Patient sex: M
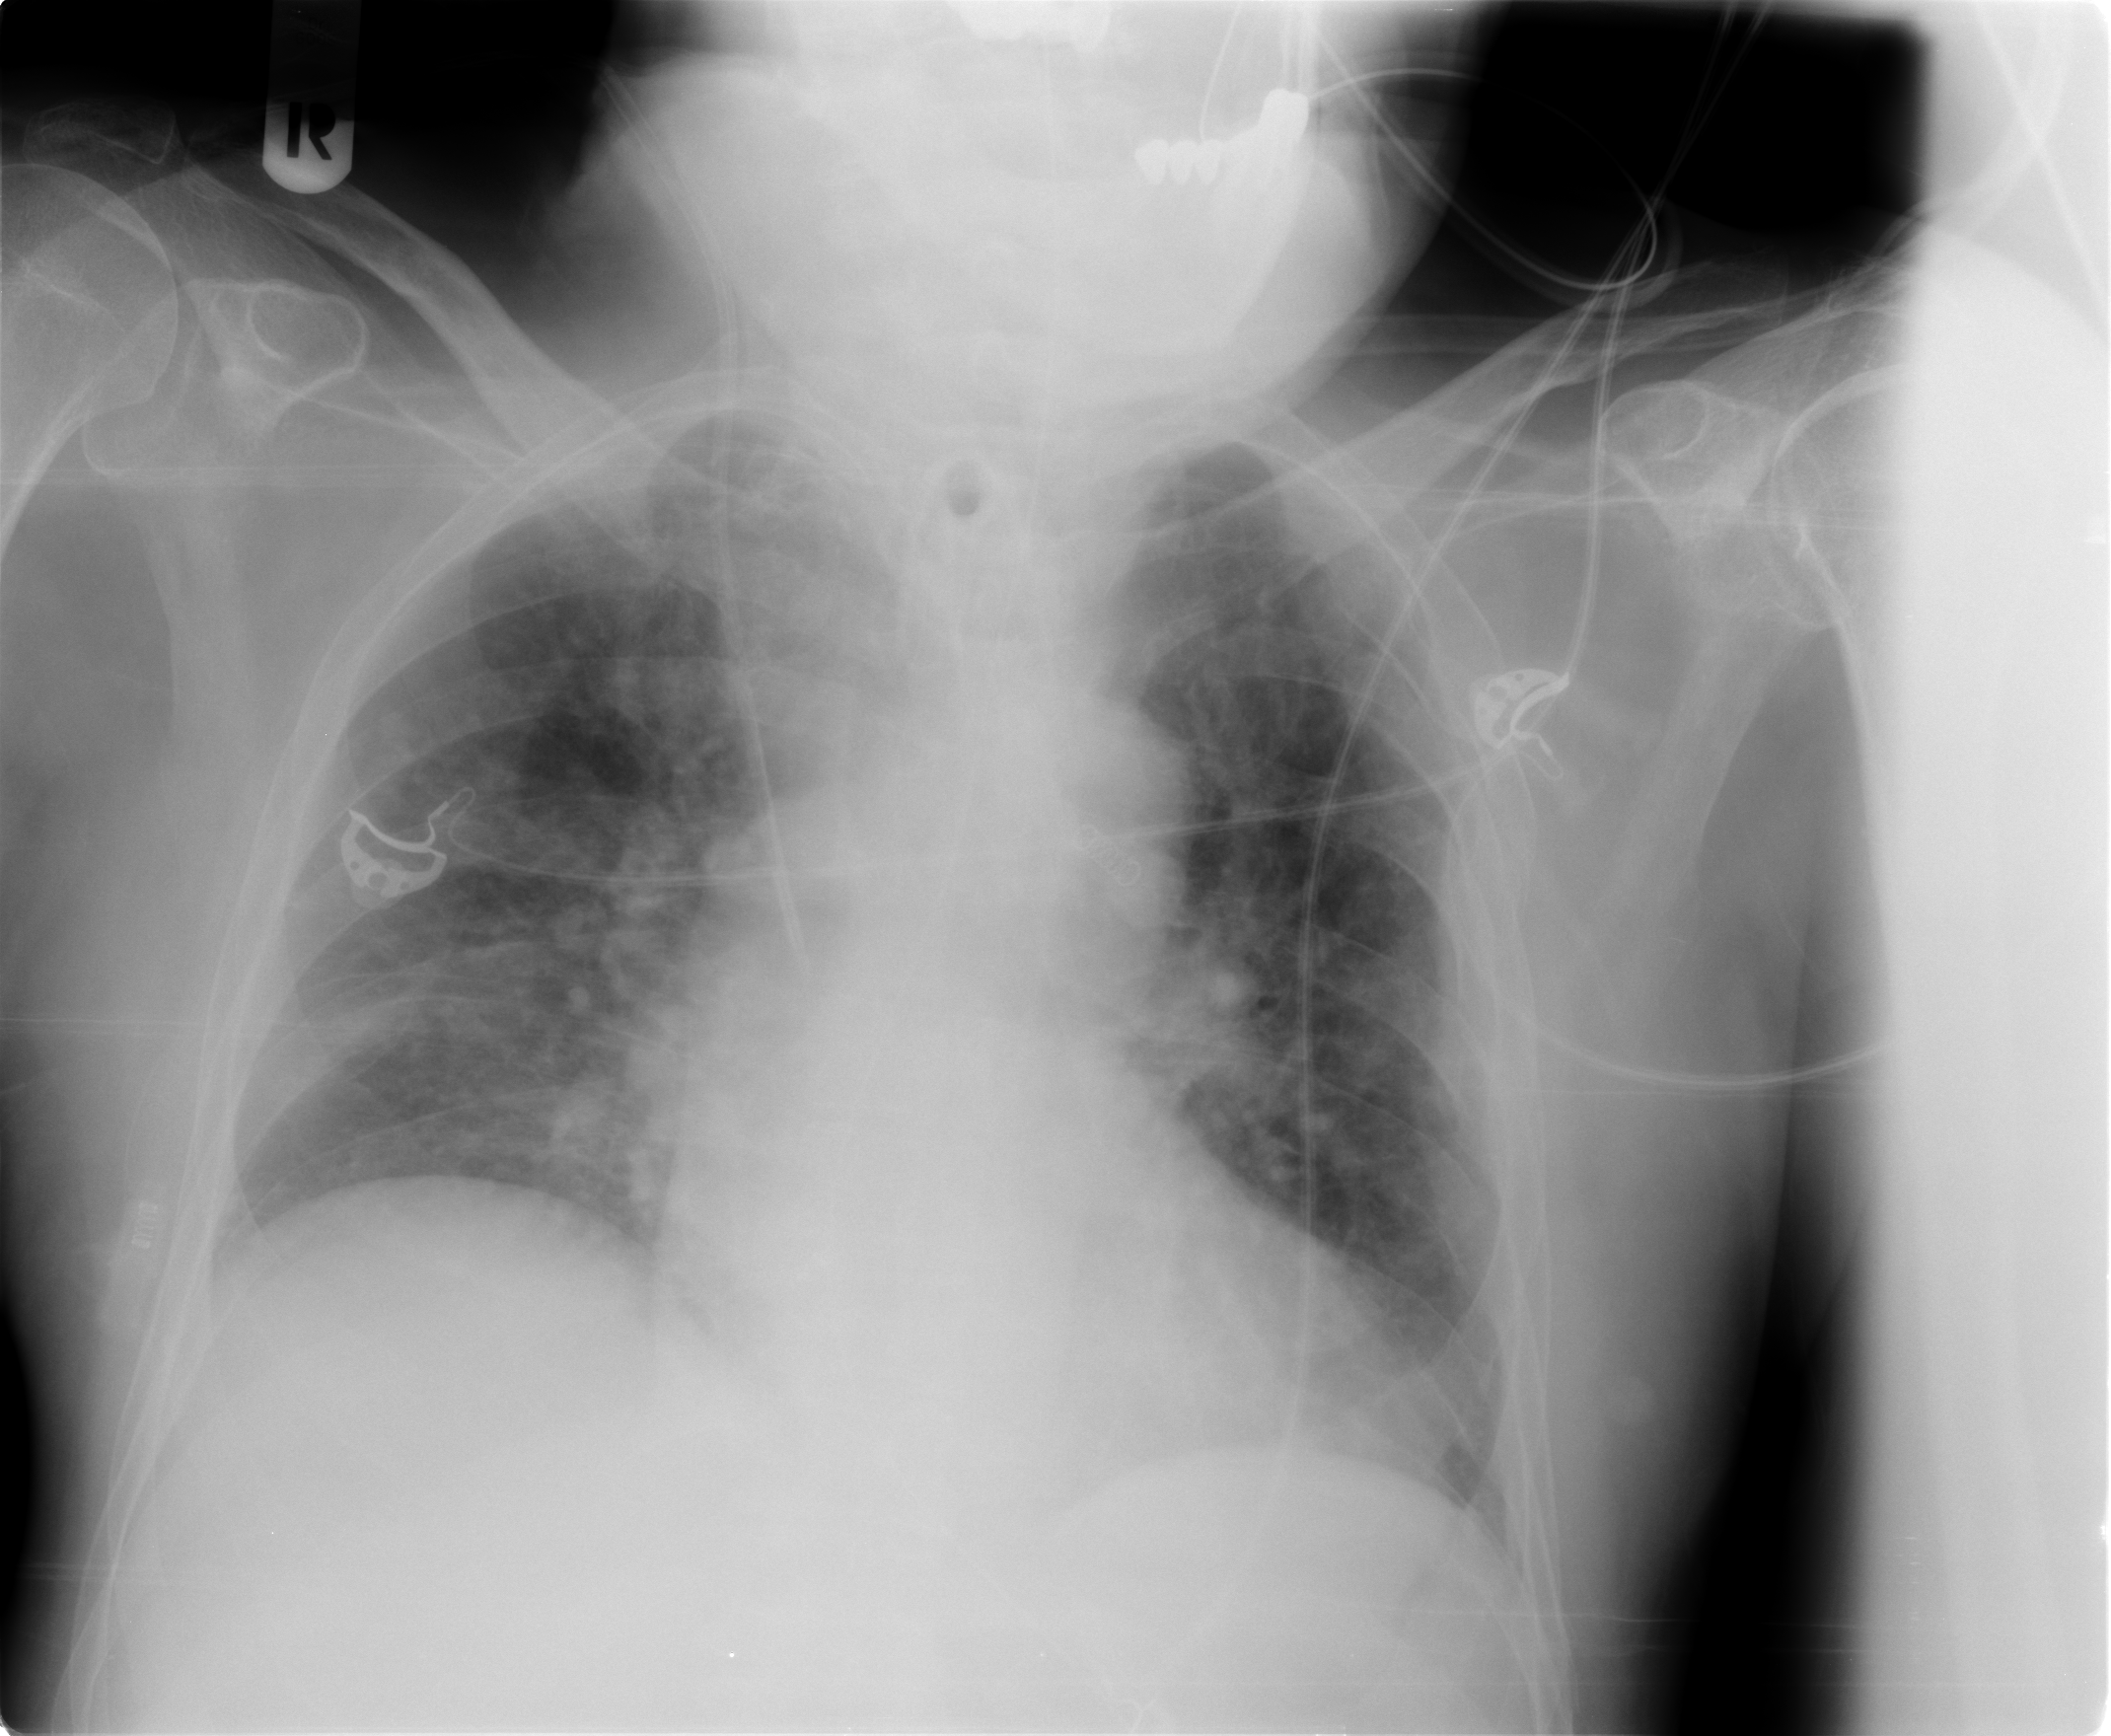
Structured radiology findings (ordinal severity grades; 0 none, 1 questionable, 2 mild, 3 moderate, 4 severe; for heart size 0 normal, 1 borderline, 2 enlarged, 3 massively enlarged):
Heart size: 2
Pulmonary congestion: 3
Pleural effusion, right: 0
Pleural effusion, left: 1
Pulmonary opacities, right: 2
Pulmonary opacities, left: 2
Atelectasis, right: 2
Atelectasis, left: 2